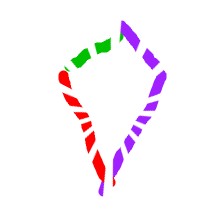
Shape: kite